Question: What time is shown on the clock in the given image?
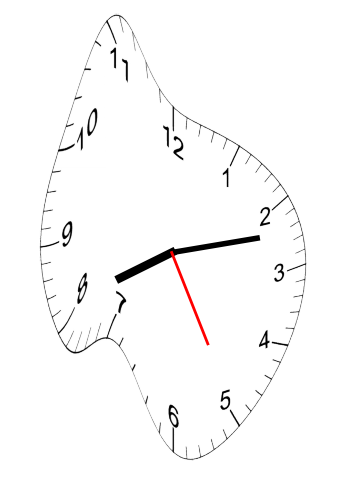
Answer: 08:12:25